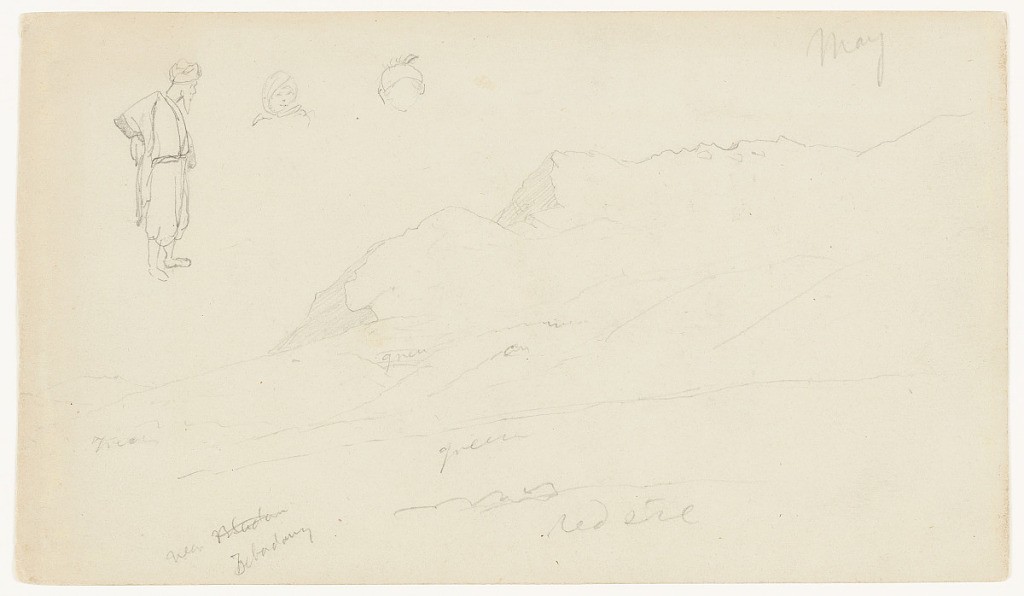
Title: Mountain Ridge near Al-Zabadani, Syria
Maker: Frederic Edwin Church, American, 1826–1900
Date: May 5 or 6 1868
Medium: Graphite on gray-green wove paper; verso: graphite
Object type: Drawing
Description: Landscape and figure sketches showing a view of a rugged mountain ridge near the town of Al-Zabadani in Syria. The ridge and the flat terrain before it stretch across the composition, with sketches of one standing figure and two heads visible at upper left.

Verso: Mixed studies around Syria showing seven views of a mother holding an infant, visible at left and along upper margin, the trunk and lower boughs of a tree at center, and a study of a boulder at right.